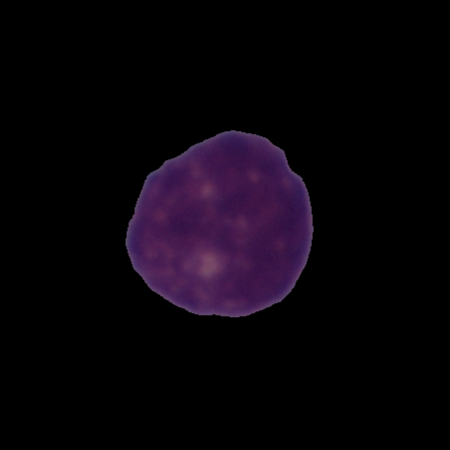
Label: healthy